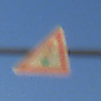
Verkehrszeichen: Lichtzeichenanlage
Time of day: SunriseSunset
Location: Outdoor (Nature)
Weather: Clear
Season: NotSpecified
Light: Natural